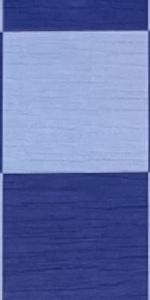
Label: Empty